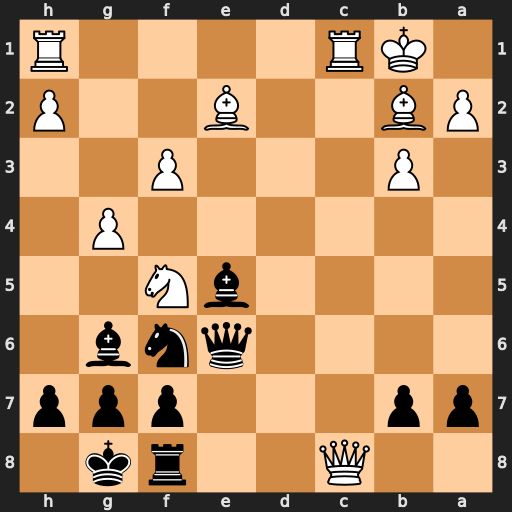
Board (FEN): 2Q2rk1/pp3ppp/4qnb1/4bN2/6P1/1P3P2/PB2B2P/1KR4R
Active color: b
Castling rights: -
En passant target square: -
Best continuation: Rxc8 Rxc8+ Qxc8